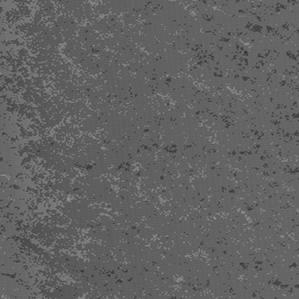
Label: frost